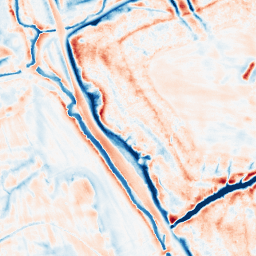
Category: edge_preserving
Decomposition family: bilateral
Decomposition parameters: d: 21
sigma_color: 150
sigma_space: 50
Upsampling method: sinc_blackman
Upsampling parameters: scale: 2
kernel_size: 8
Upsampling scale: 2